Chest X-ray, AP view. Patient: 17 years old, sex F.
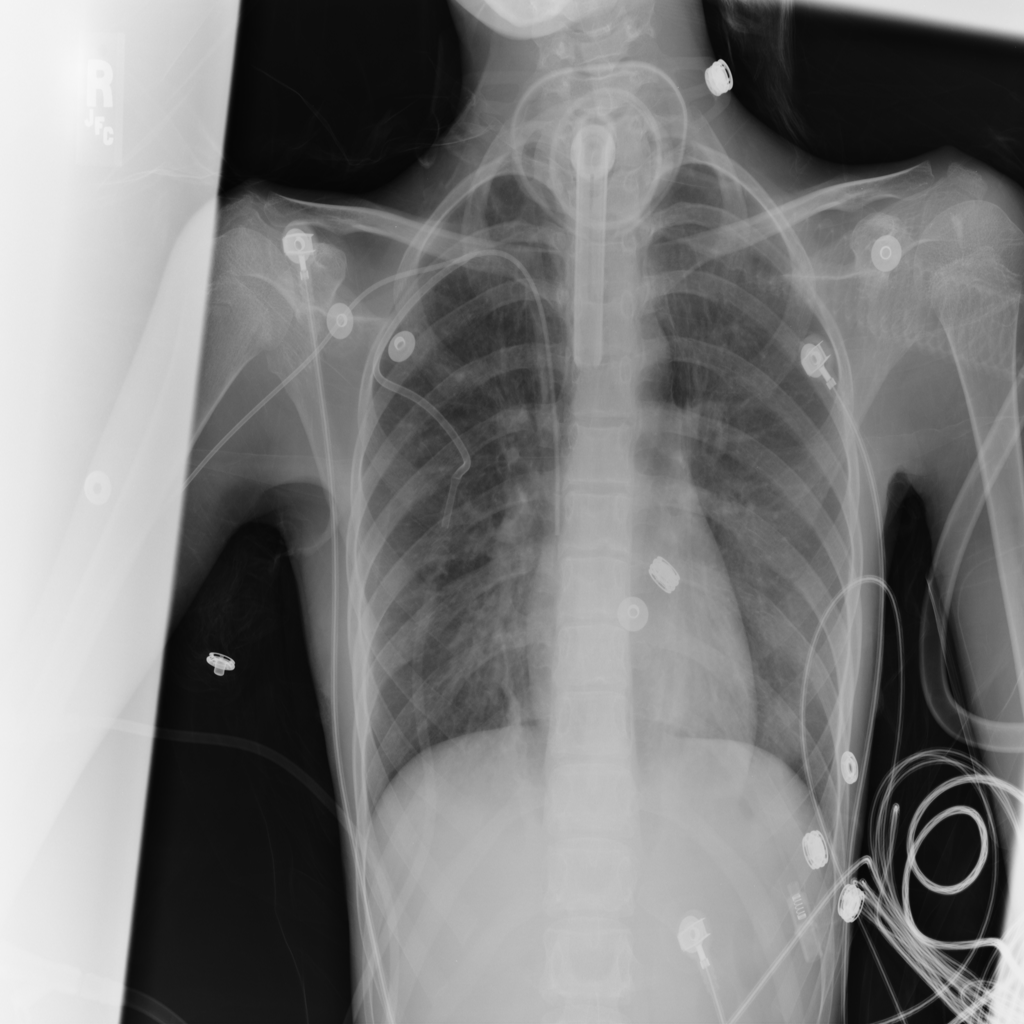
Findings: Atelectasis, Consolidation